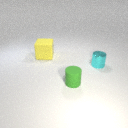
small cyan metal cylinder in front of large yellow rubber cube